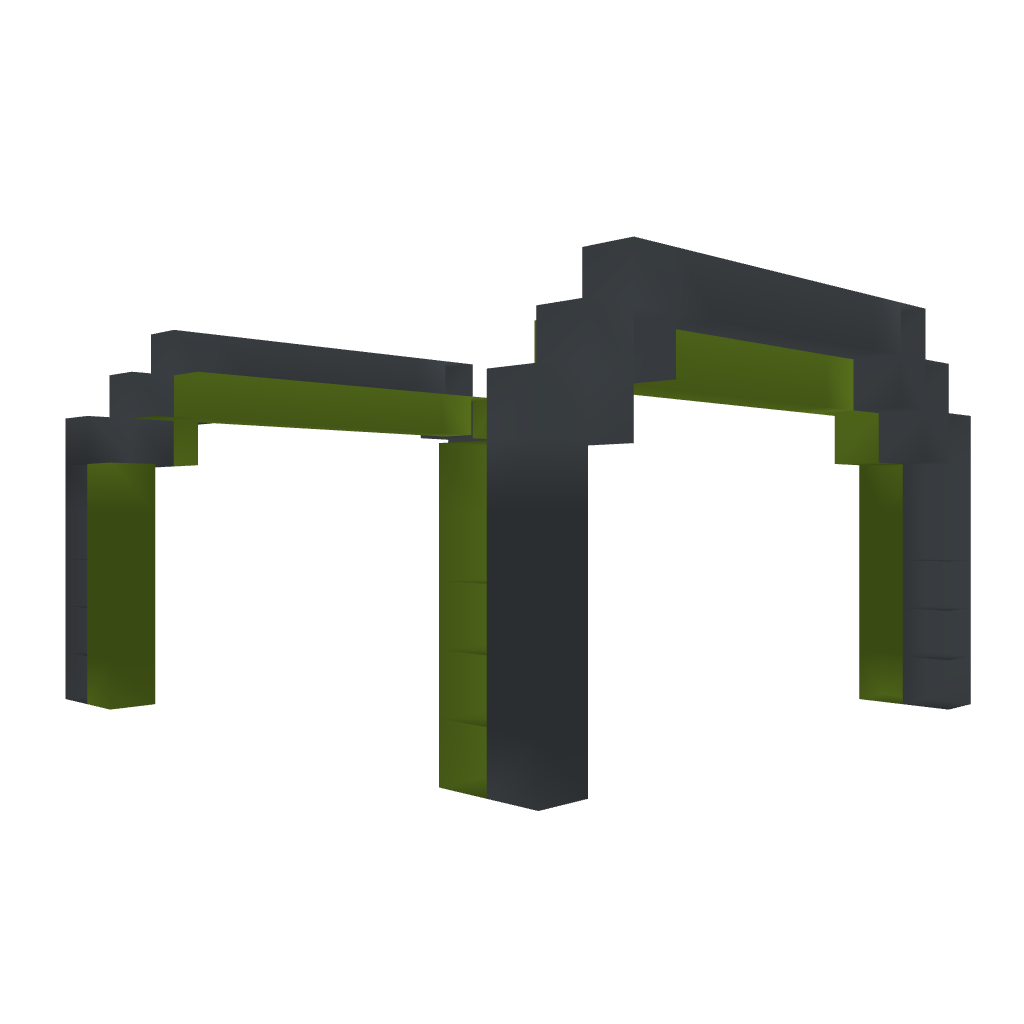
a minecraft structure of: HANGAR